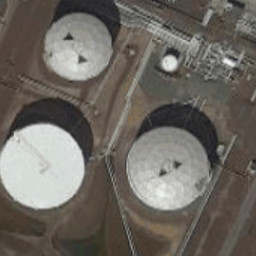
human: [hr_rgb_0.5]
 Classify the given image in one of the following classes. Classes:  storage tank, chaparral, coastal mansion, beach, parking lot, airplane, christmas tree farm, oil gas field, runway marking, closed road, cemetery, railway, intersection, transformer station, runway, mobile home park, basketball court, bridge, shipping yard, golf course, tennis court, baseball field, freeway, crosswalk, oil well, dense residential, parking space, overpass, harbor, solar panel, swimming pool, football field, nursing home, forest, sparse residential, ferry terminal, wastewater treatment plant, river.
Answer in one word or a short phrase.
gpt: storage tank